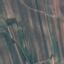
Label: PermanentCrop